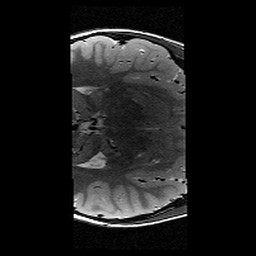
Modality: T2w
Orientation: axial
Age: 9
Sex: male
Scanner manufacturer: siemens
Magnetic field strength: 3 T
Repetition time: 9.23 s
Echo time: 0.067 s